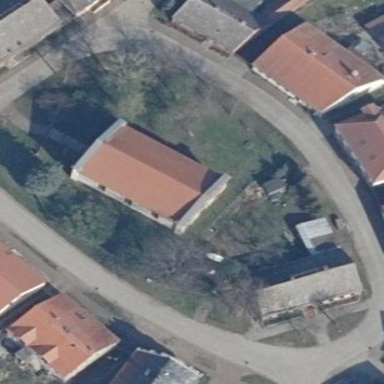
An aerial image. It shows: Church which is place of worship.